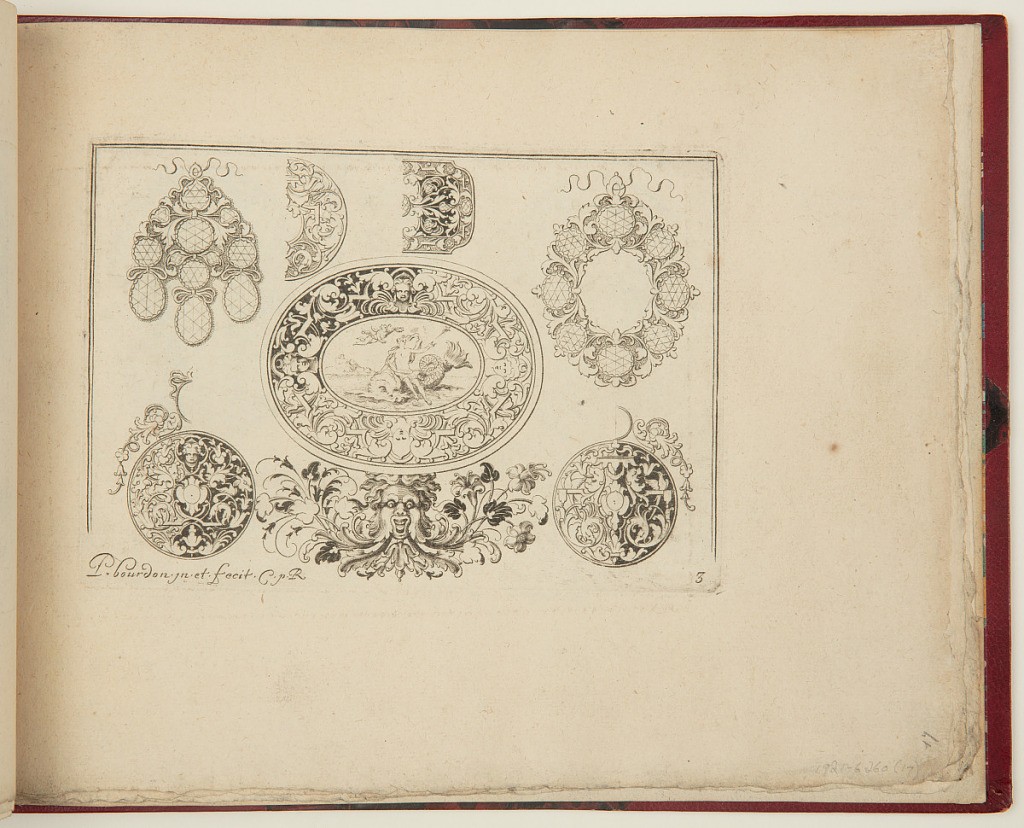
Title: Designs for Ornament, Roundels, and Pendants
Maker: Pierre Bourdon, French, ca. 1656 – 1708 after
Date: after 1703
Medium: Etching and engraving on paper
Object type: Print
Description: An ornament print featuring roundels, an oval case cover with a vignette of a figure seated on a dolphin, and jewelry pendants decorated with grotesque motifs (intertwining scrolling leaves, foliage, human and animal forms), with mascarons (masks), flowers, and cartouches. The plate is signed and numbered.